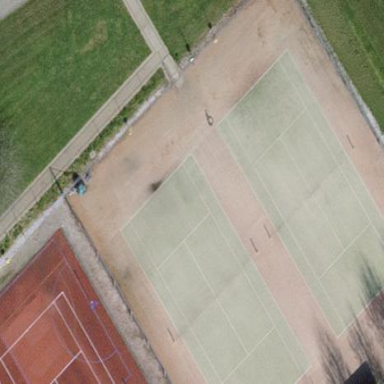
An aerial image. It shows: Tennis court on pitch designated for leisure land.